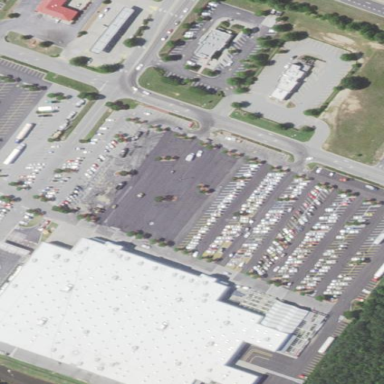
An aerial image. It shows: Supermarket located in building.